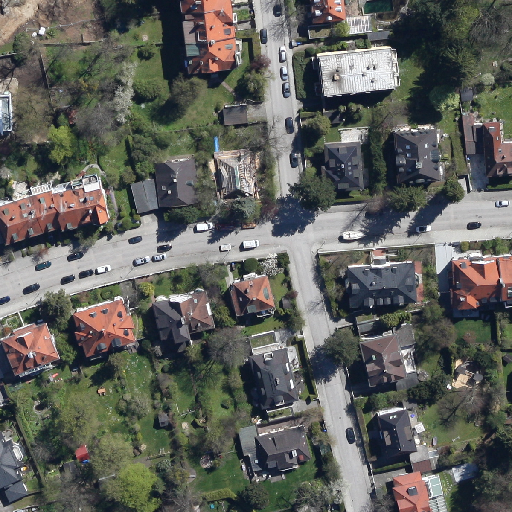
Referring expression: van